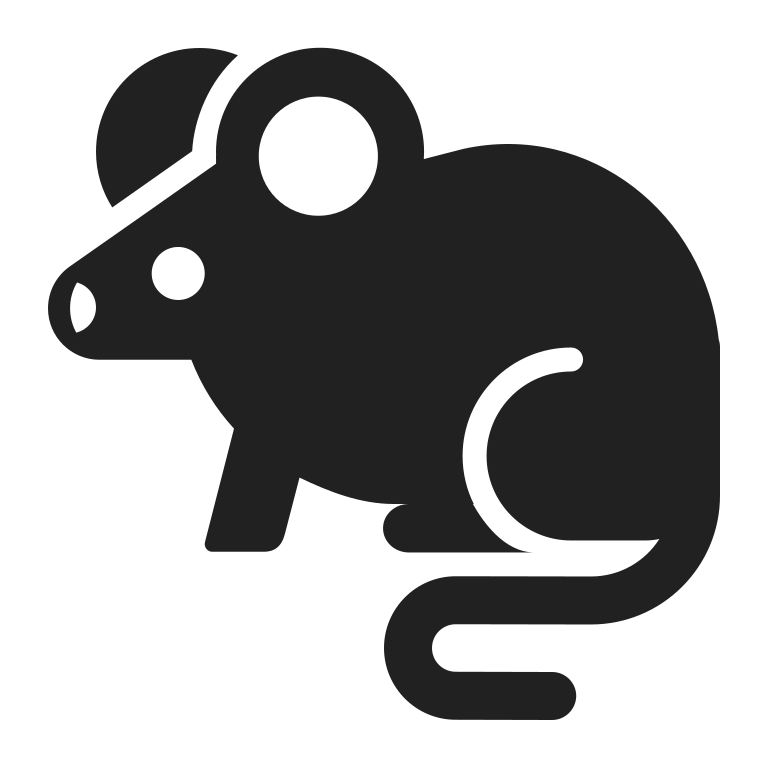
rat high contrast